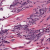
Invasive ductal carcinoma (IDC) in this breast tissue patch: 1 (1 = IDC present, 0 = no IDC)